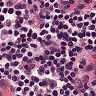
Metastatic tissue present: no